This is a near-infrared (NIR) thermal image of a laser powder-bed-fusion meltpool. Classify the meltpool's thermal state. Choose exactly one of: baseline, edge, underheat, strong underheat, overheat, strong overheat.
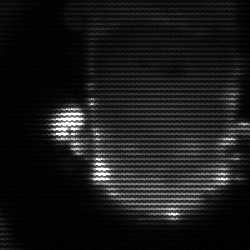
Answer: baseline